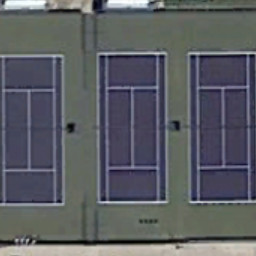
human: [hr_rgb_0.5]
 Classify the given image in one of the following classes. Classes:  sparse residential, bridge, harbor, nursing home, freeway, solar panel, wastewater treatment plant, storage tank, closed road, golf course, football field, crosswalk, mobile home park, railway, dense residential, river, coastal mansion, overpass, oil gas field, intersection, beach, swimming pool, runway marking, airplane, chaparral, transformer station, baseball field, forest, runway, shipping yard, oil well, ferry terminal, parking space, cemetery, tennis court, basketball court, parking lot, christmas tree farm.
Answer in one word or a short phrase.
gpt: tennis court